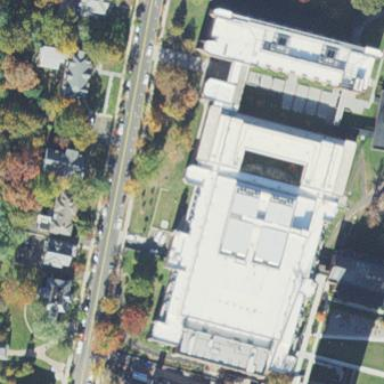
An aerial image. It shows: View of university building.